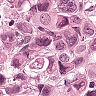
Metastatic tissue present: yes